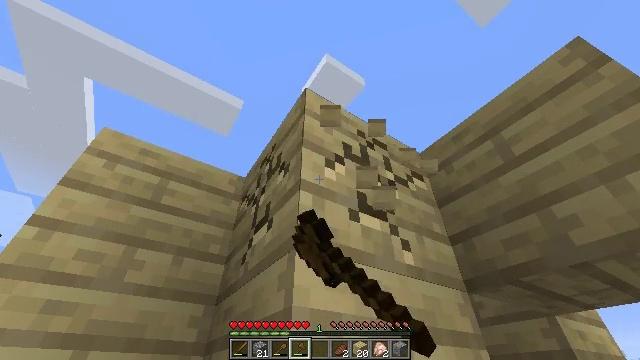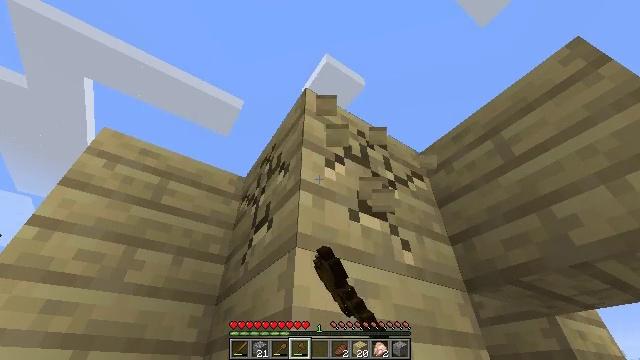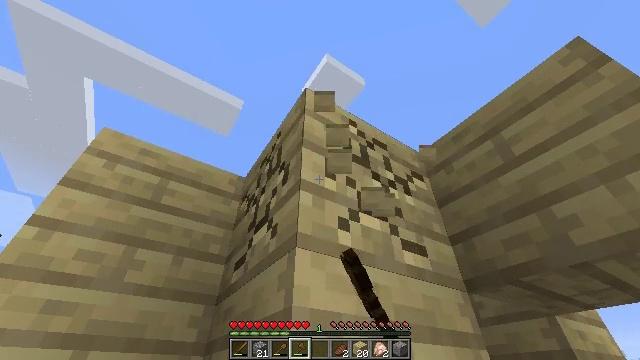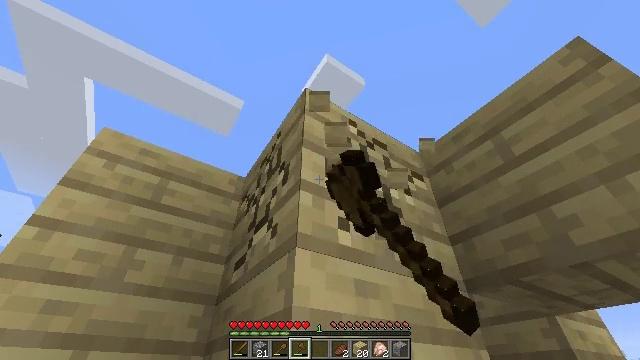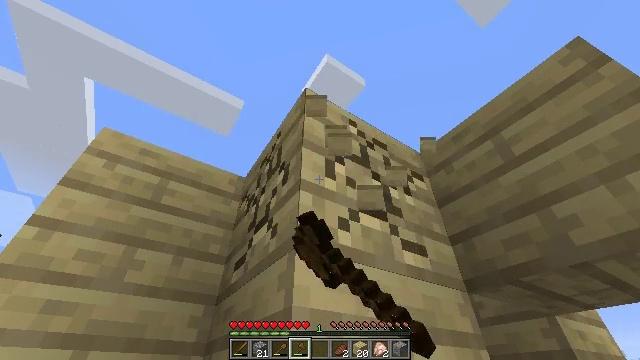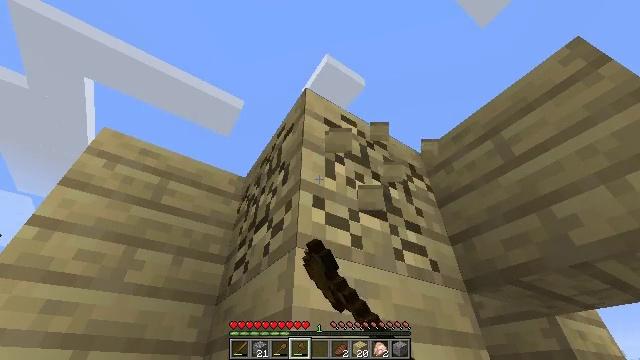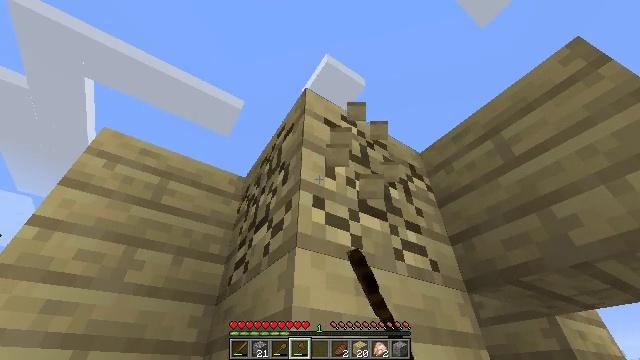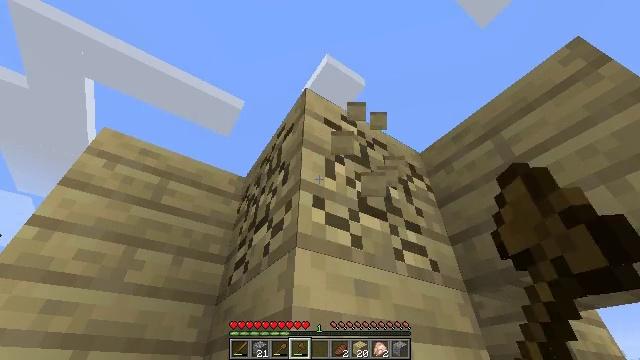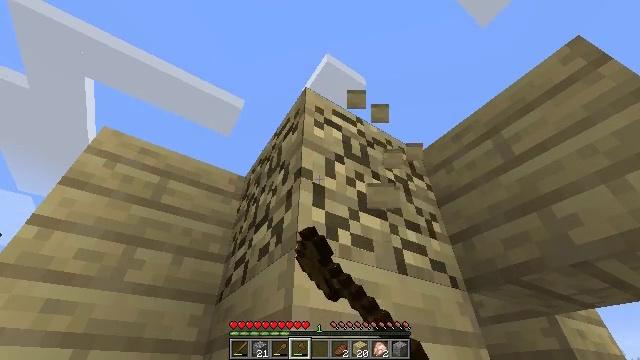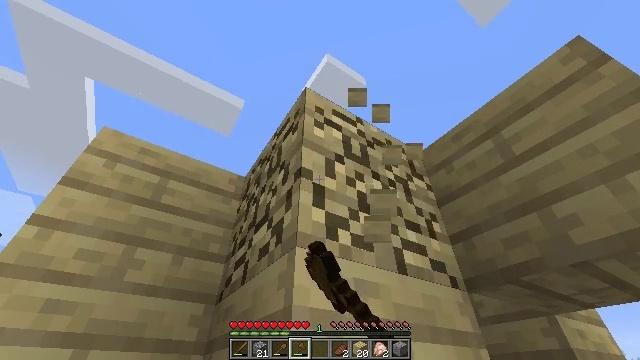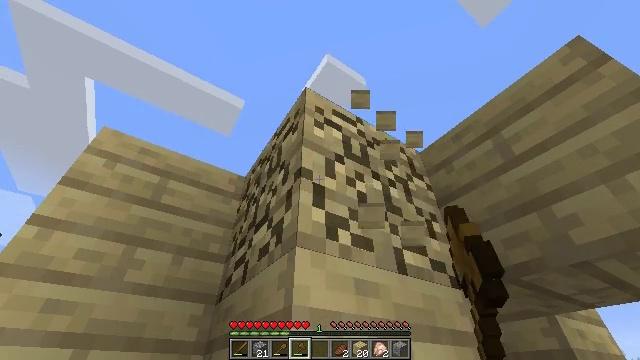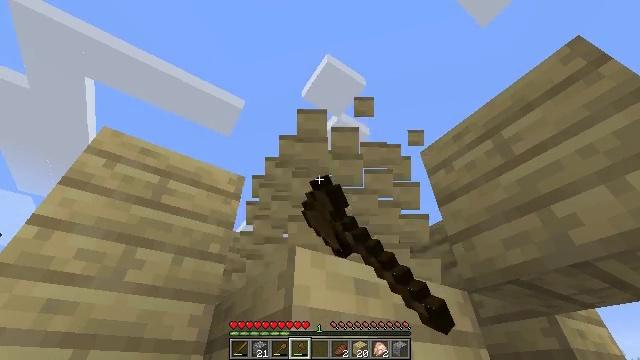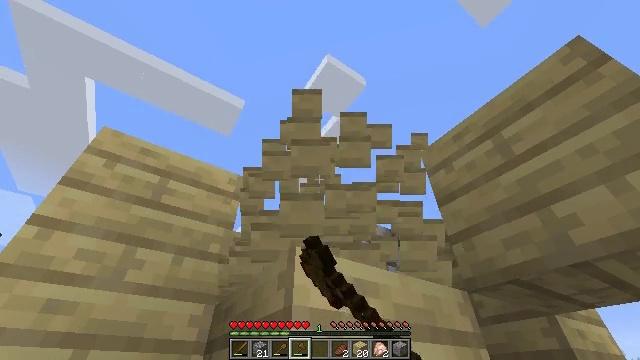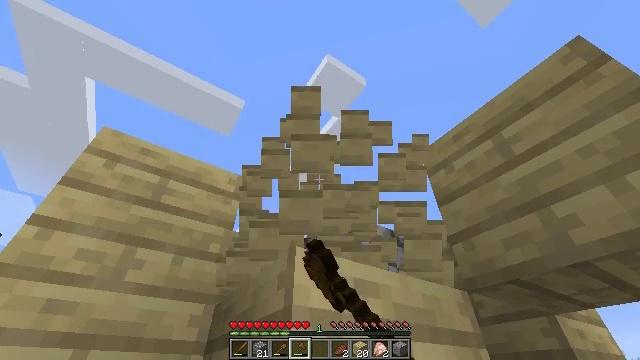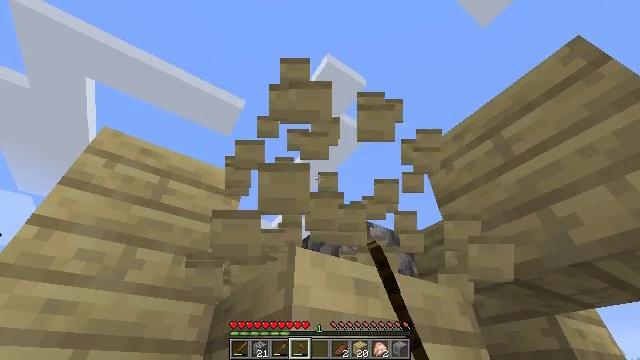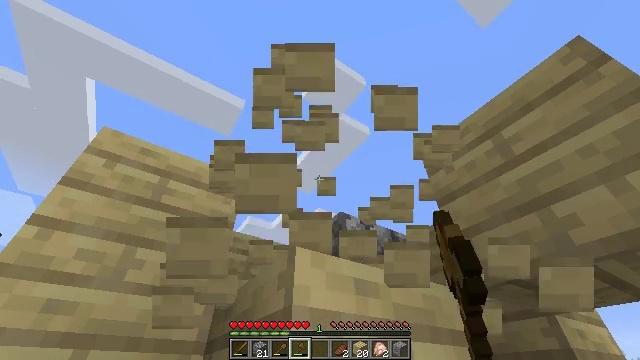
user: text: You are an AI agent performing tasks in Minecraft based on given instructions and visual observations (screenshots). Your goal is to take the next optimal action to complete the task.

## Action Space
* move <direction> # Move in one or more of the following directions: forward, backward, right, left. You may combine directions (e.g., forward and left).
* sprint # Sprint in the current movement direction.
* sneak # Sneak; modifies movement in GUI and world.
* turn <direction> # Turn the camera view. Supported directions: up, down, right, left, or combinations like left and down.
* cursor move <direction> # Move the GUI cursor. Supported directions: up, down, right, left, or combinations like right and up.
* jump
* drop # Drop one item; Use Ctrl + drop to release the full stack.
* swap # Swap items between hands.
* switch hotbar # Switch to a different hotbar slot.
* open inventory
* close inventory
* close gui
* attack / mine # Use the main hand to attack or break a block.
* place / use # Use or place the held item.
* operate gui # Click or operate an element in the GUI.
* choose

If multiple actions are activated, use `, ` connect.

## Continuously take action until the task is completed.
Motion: motion action
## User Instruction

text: Mine the birch planks.
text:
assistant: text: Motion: attack / mine
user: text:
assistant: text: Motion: attack / mine
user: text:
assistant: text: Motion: attack / mine
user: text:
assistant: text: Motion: attack / mine
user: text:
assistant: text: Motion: attack / mine
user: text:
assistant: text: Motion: attack / mine
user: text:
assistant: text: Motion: attack / mine
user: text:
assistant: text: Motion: attack / mine
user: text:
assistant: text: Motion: attack / mine
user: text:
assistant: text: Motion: attack / mine
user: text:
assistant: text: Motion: attack / mine
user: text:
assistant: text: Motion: attack / mine
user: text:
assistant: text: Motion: attack / mine
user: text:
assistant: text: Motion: attack / mine
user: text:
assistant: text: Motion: attack / mine
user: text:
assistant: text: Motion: attack / mine
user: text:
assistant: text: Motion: turn down, attack / mine
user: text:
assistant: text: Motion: turn down, attack / mine
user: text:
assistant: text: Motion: turn down, attack / mine
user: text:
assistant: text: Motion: turn down, attack / mine
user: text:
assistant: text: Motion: turn down, attack / mine
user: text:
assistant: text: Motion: attack / mine
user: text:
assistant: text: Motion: attack / mine
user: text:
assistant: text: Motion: attack / mine
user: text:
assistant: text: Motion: attack / mine
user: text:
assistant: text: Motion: attack / mine
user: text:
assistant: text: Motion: attack / mine
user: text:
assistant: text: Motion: attack / mine
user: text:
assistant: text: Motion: attack / mine
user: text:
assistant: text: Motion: attack / mine